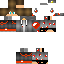
A male human skin with medium skin, wearing brown long hair dressed in a blue hoodie and black pants, featuring a closed mouth.